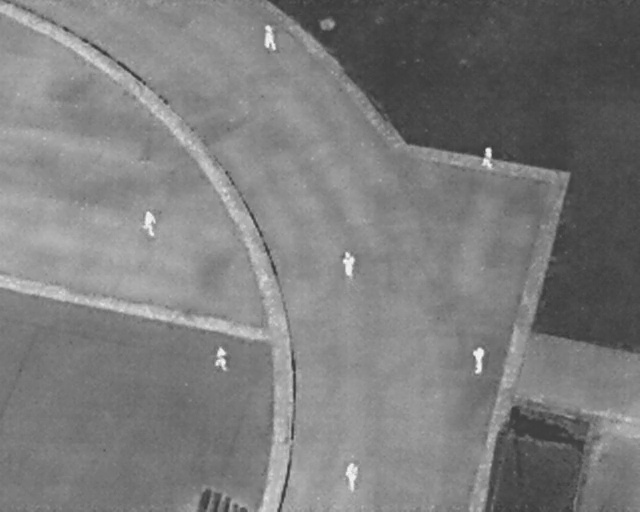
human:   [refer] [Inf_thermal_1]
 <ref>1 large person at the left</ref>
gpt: <box>[[21, 42, 25, 45, 175]]</box>

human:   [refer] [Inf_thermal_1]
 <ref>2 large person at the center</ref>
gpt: <box>[[52, 50, 56, 52, 175], [32, 68, 36, 71, 173]]</box>

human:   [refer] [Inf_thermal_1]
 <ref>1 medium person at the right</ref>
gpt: <box>[[74, 29, 77, 31, 1]]</box>

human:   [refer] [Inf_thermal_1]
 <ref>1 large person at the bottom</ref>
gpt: <box>[[52, 91, 57, 94, 2]]</box>